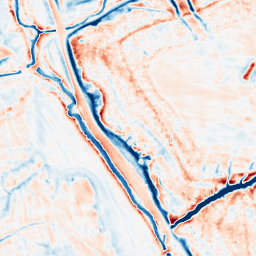
Category: multiscale
Decomposition family: dog_multiscale
Decomposition parameters: sigma_ratio: 2
n_scales: 3
base_sigma: 0.5
Upsampling method: quintic
Upsampling parameters: scale: 8
Upsampling scale: 8